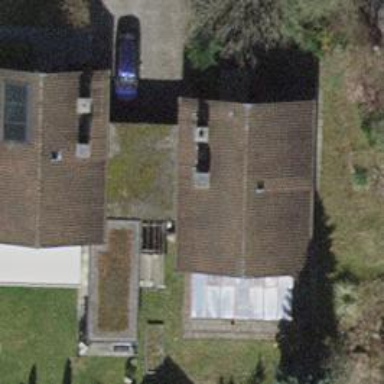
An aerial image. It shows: Detached building with gabled tile roof.